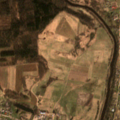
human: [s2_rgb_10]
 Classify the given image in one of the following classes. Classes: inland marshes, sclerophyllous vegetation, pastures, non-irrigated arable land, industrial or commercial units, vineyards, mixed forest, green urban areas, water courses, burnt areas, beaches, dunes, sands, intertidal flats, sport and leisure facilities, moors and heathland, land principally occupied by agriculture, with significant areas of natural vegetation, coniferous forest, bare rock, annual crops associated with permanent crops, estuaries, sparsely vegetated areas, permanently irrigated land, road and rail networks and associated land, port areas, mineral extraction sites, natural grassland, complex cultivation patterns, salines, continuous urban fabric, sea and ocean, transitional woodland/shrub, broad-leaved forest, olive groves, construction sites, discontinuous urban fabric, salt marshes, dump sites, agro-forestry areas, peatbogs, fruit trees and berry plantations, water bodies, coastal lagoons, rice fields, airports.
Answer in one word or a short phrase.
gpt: discontinuous urban fabric, non-irrigated arable land, pastures, complex cultivation patterns, mixed forest, transitional woodland/shrub